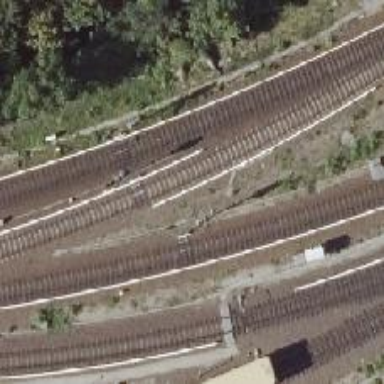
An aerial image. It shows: Railway signal.